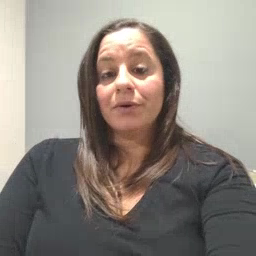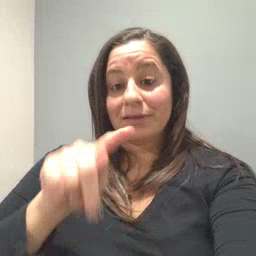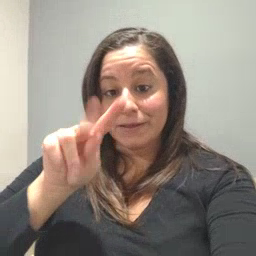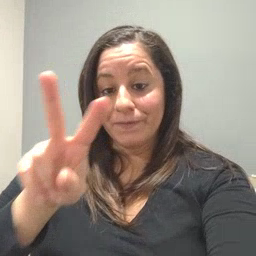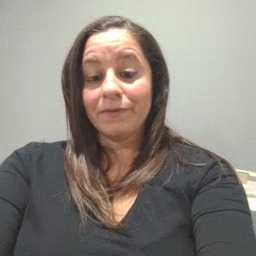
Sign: TV